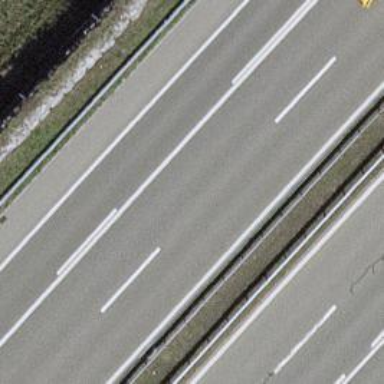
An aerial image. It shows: Asphalt motorway.